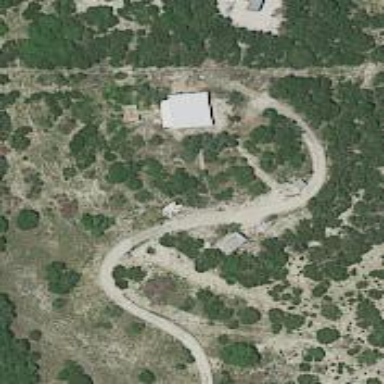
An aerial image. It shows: Driveway.